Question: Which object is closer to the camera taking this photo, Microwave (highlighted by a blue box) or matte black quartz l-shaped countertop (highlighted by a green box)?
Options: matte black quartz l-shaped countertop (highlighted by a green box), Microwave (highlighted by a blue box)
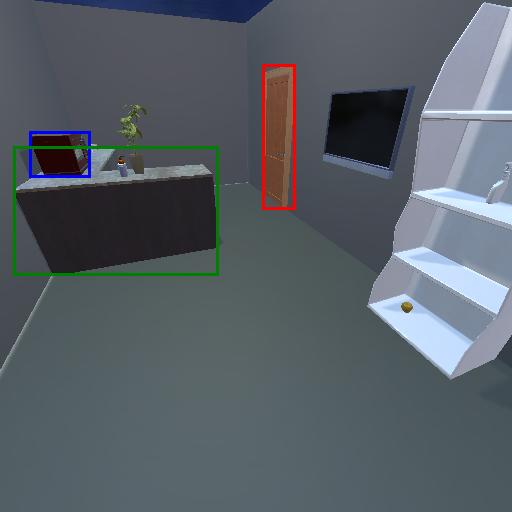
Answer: matte black quartz l-shaped countertop (highlighted by a green box)